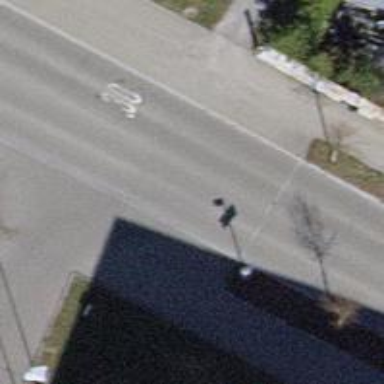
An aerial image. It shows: Uncontrolled zebra crossing with central island.